Question: What education levels can be selected?
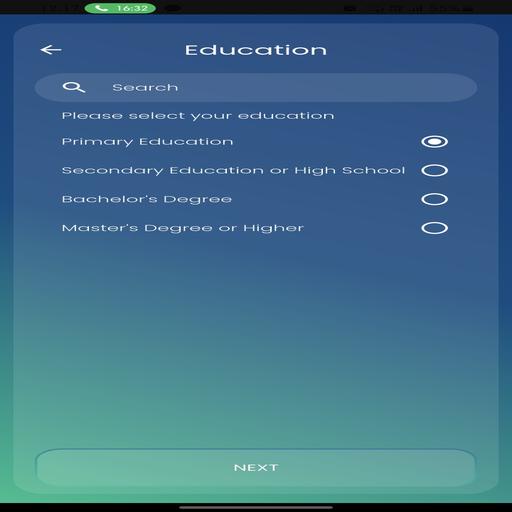
Answer: Primary, Secondary or High School, Bachelors Degree, Masters Degree or Higher